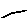
Label: line